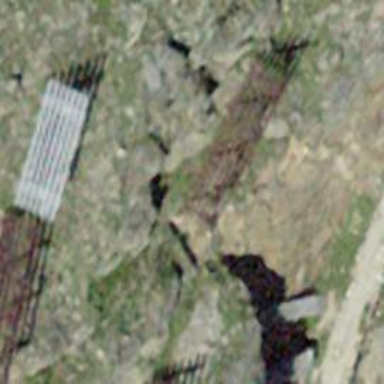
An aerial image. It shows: Snow fence that is man-made.